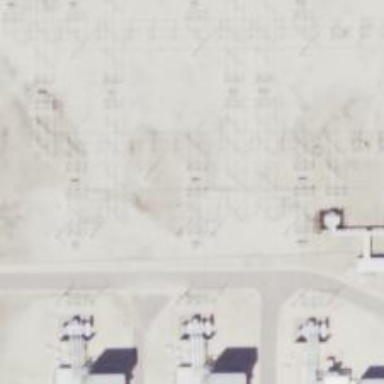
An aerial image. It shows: Switch used for power control.